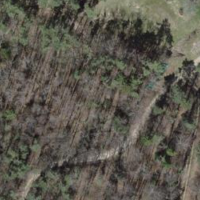
EUNIS habitat code: 41
Species observed at this site:
Pholidoptera griseoaptera